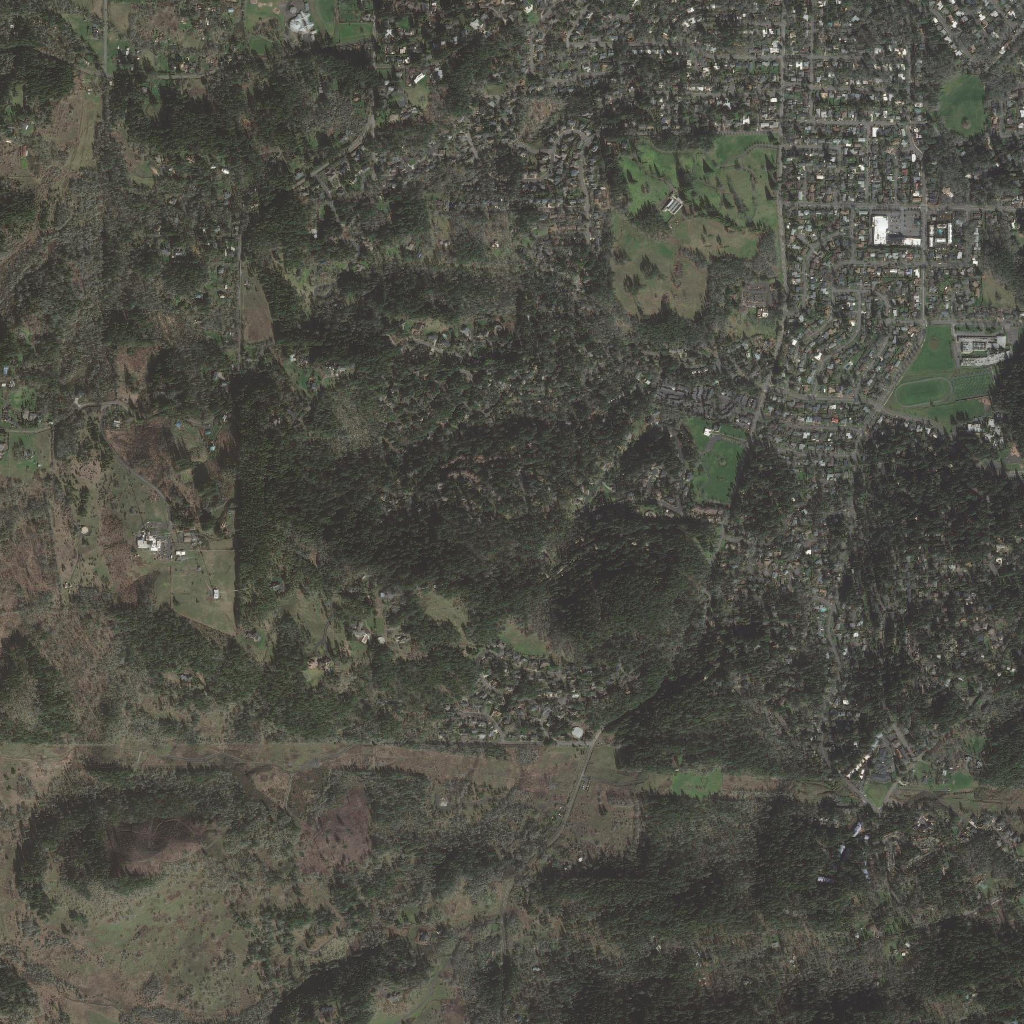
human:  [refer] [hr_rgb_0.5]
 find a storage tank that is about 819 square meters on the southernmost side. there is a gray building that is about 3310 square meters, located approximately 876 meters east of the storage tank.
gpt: <box>[[55, 70, 57, 72, 0]]</box>